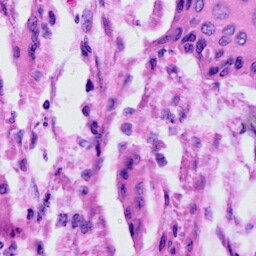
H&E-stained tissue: Cervix